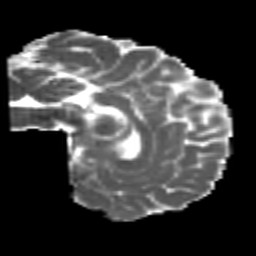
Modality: MD
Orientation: sagittal
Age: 21
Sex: male
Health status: healthy
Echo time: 0.074 s